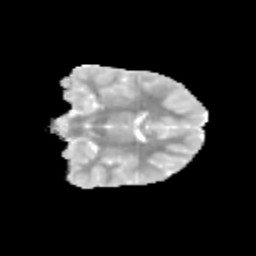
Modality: MD
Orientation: coronal
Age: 10
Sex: female
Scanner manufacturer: siemens
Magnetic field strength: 3 T
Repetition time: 3.8 s
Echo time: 0.07 s